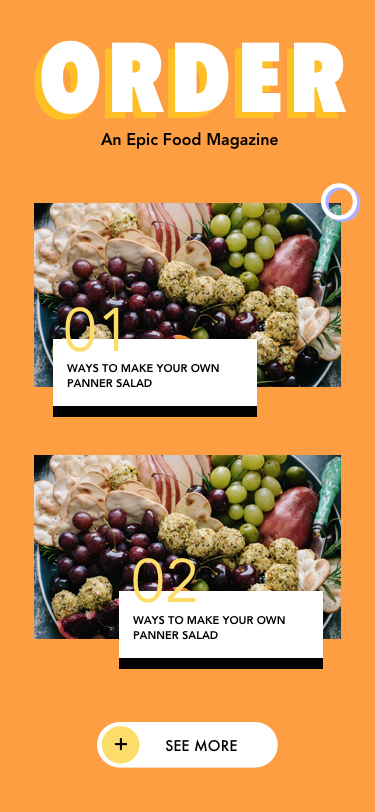
Text in this UI design:
ORDER
ORDER
An Epic Food Magazine
SEE MORE
WAYS TO MAKE YOUR OWN PANNER SALAD

02
WAYS TO MAKE YOUR OWN PANNER SALAD

01